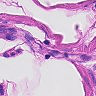
Metastatic tissue present: no